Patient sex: F
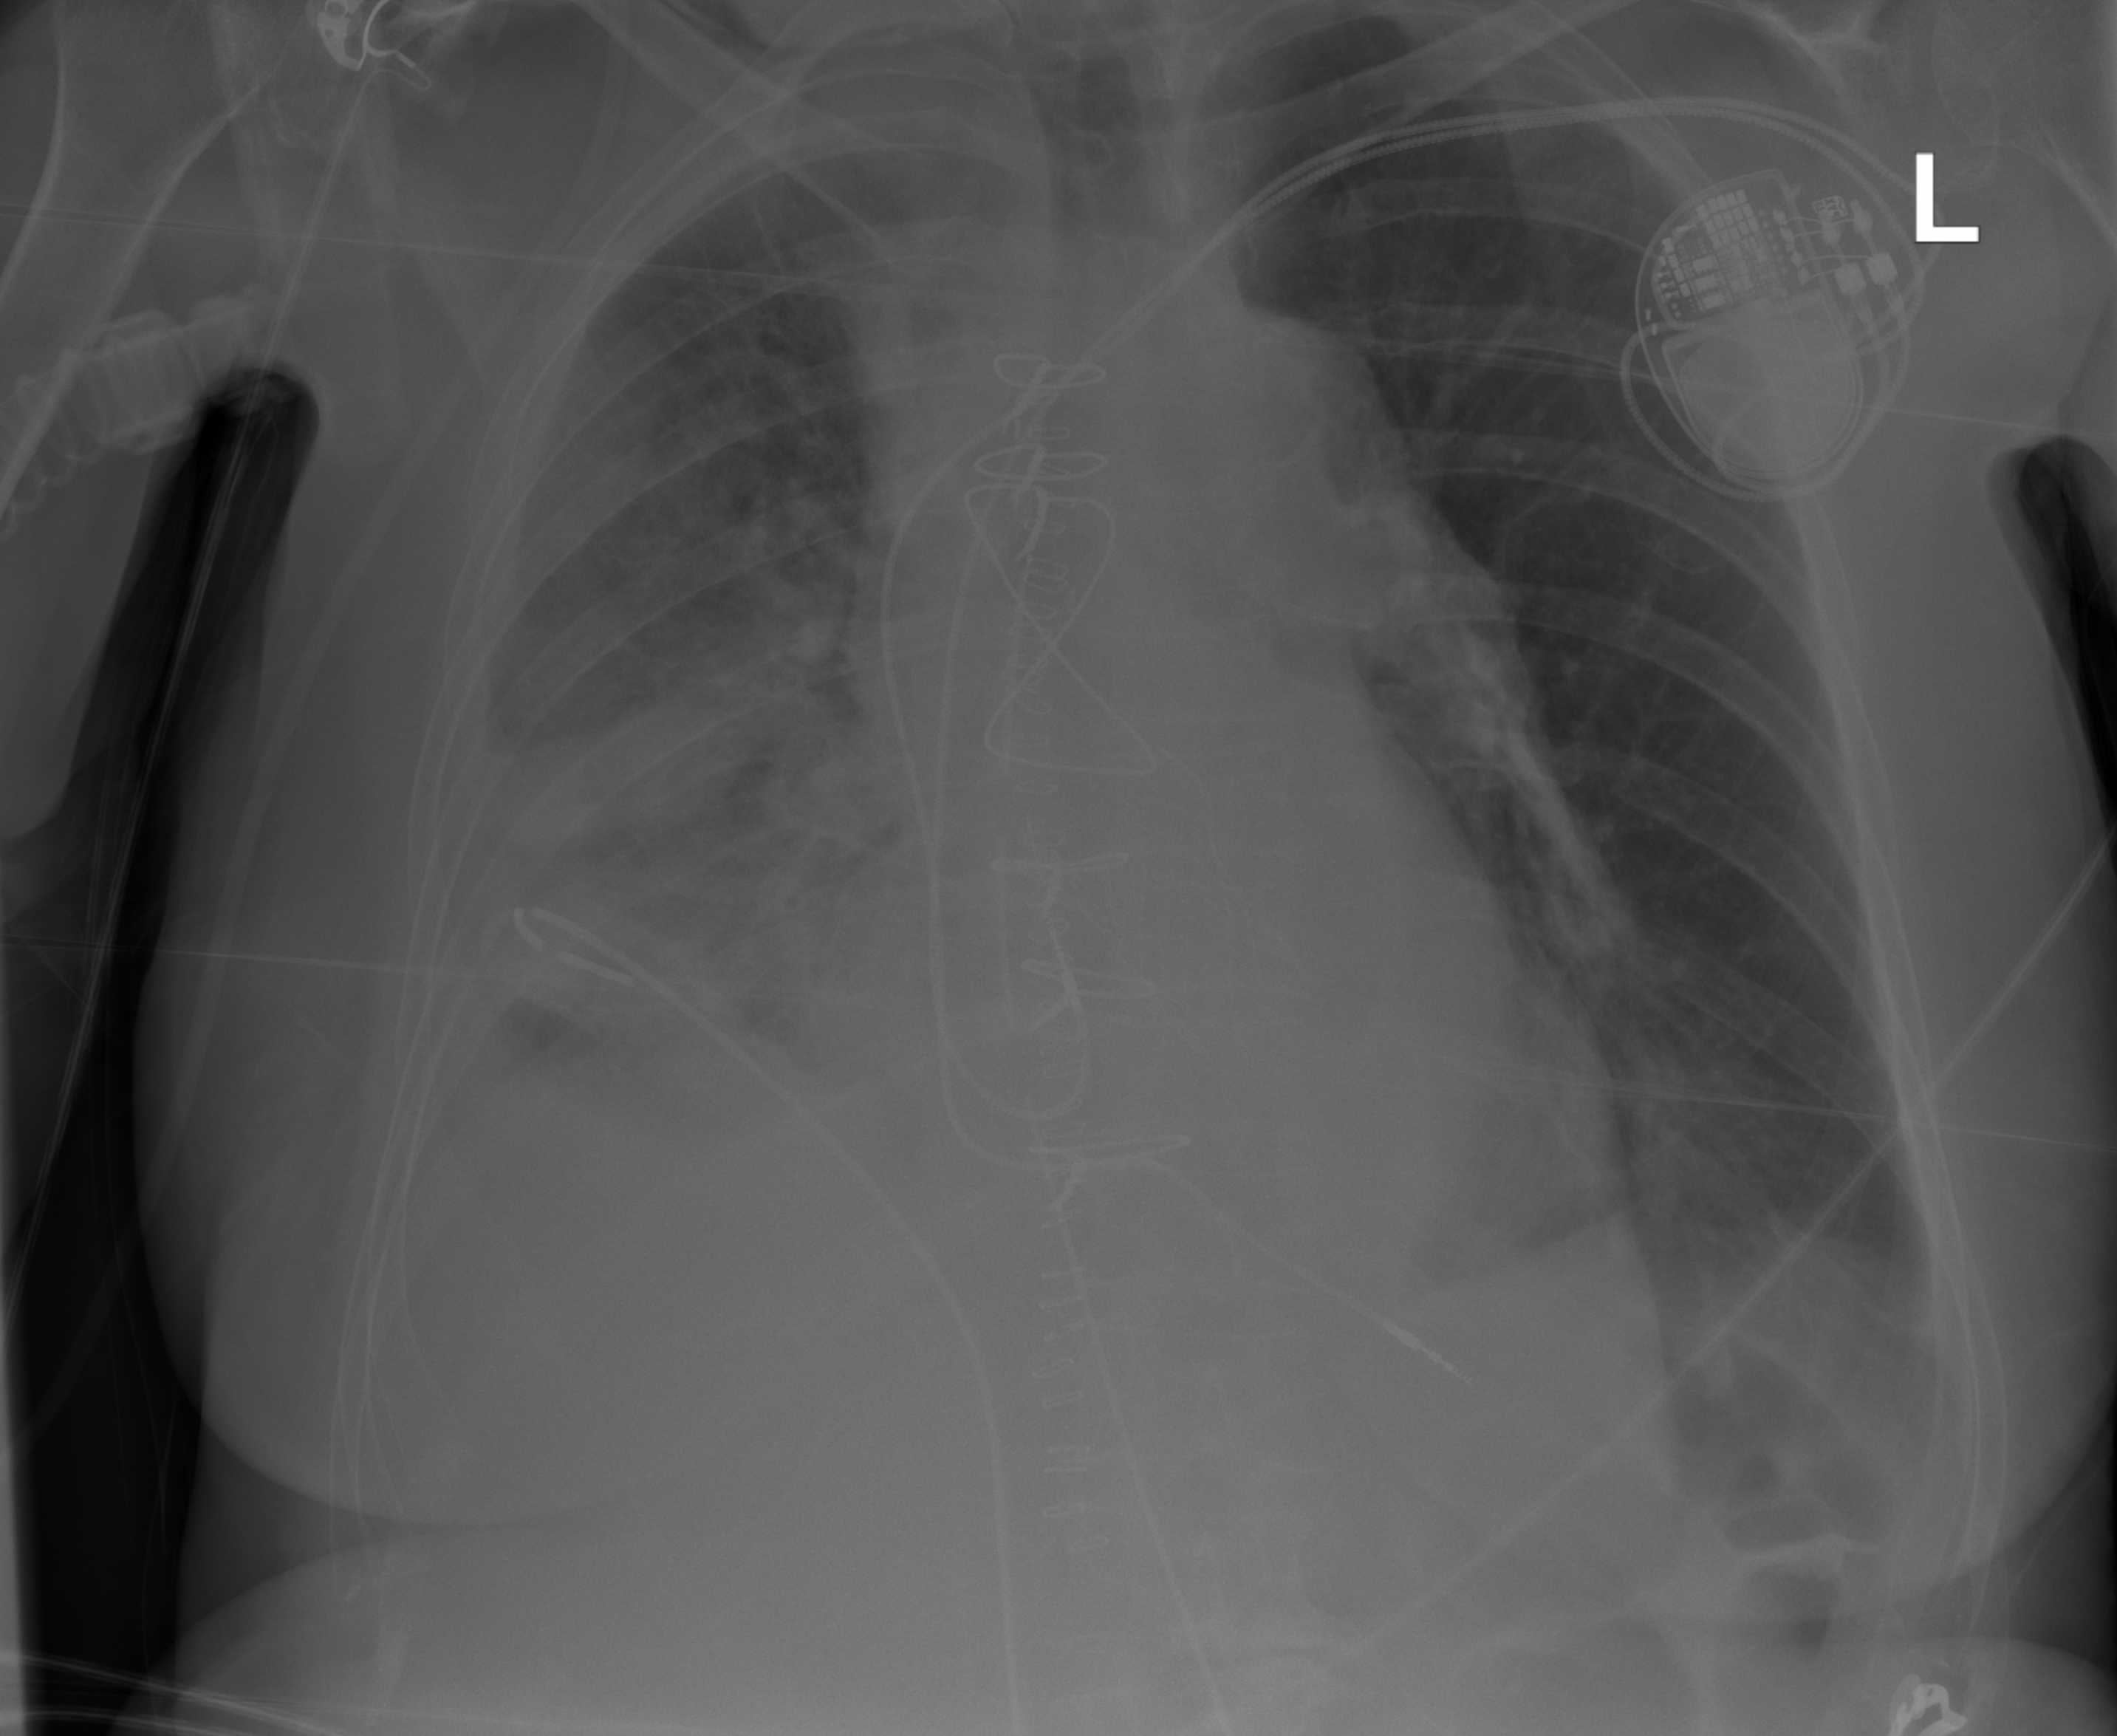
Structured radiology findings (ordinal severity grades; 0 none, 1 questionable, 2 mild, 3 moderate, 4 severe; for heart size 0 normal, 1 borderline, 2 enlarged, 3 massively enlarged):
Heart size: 2
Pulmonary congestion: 2
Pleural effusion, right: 2
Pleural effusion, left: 2
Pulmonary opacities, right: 1
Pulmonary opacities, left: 0
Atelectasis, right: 2
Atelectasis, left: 2